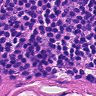
Metastatic tissue present: no